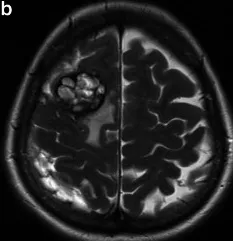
B; Preoperative MRI. T2 weighted image, axial plane. This mass shows similar popcorn-shaped characteristics with perifocal edema.
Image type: radiology (mri)